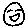
Label: smiley face